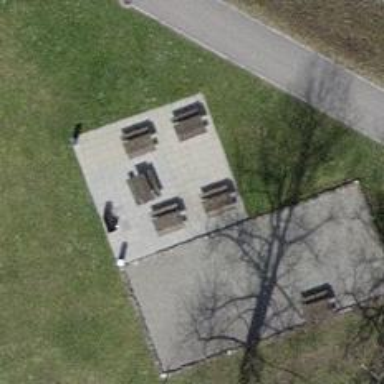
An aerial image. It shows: Picnic table located in leisure land area.